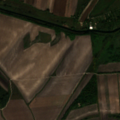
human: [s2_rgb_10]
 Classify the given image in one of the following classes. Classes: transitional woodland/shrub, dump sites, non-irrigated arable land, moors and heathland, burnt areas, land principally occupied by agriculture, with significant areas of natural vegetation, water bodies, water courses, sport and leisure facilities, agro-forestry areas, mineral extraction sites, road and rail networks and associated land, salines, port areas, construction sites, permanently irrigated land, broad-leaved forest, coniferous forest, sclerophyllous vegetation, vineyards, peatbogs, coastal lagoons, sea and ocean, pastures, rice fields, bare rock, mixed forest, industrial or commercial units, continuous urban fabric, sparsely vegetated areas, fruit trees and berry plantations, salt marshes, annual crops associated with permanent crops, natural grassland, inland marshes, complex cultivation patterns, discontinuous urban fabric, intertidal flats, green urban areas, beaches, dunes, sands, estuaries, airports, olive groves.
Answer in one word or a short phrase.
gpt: non-irrigated arable land, complex cultivation patterns, transitional woodland/shrub